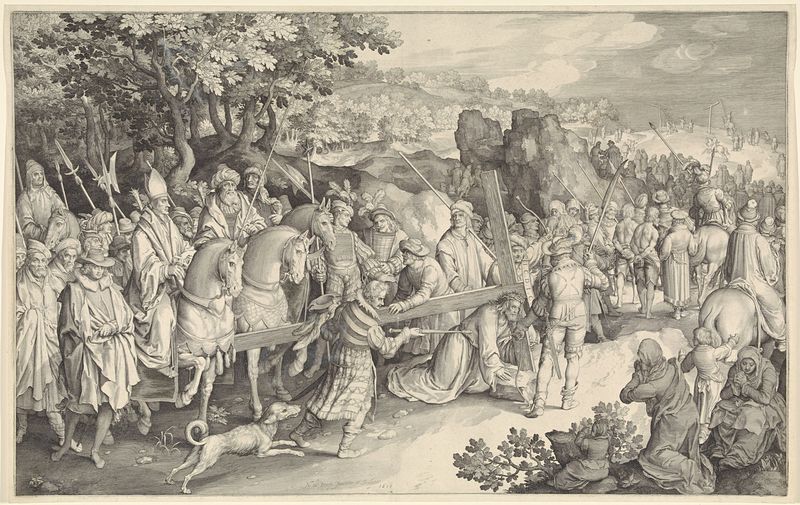
Titel: Kruisdraging
Künstler: Nicolaes de Bruyn
Standort: Amsterdam
Institution: Rijksmuseum
Schlagwörter: baum, himmel, bäume, frauen, menschen, hund, weg, pferde, soldaten, kreuz, druck, stich, waffen, beten, christus, jesus, kreuzigung, sturz, lanzen, dürer, turban, gestürzt, jadg, kreuzweg